Question: At my backend I send a 'data.ent' JSON which has a nested arrays as pic shows:

How do I iterate over this result? I've tried with:
'''
$.each(data.ent, function (index, value) {
console.log(value.modeloMarcaProducto);
}
'''
But get 'undefined', I think I am missing something here but what? Which is the right way to iterate trhough 'data.ent'? Any help?
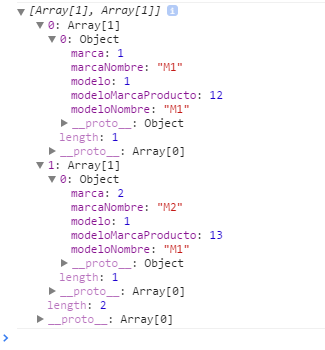
Answer: It looks like you have an array where each element in the array is itself an array of objects. If that's what you have, then you have to iterate both levels of arrays, both the top level array and then each nested array and that inner iteration will get you each object from the inner array which you can then reference your property on like this:
'''
$.each(data.ent, function (index, value) {
$.each(value, function (i, v) {
console.log(v.modeloMarcaProducto);
}
}
'''